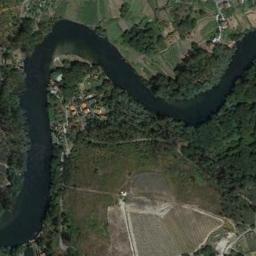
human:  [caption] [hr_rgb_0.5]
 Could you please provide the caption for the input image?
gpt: A curvy, Wavy cyan-blue river with green and taupe mixed land and green forests on both sides .

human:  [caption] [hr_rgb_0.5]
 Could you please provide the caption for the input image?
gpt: The dark green river with a winding bank is flanked by some fields and forests .

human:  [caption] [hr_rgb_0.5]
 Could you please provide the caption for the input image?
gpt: The river goes through farmland and trees .

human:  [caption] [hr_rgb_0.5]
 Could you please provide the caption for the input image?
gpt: The river is surrounded by trees .

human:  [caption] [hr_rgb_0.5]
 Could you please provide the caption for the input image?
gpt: There are some green trees and meadows beside the river .